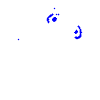
Particle: electron